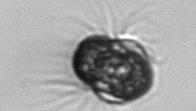
Label: Mesodinium